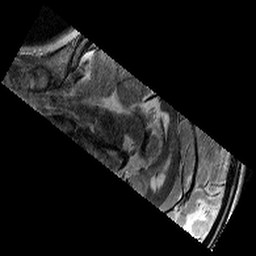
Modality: T2w
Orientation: sagittal
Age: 13
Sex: female
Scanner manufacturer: siemens
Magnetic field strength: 3 T
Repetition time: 9.23 s
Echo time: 0.067 s